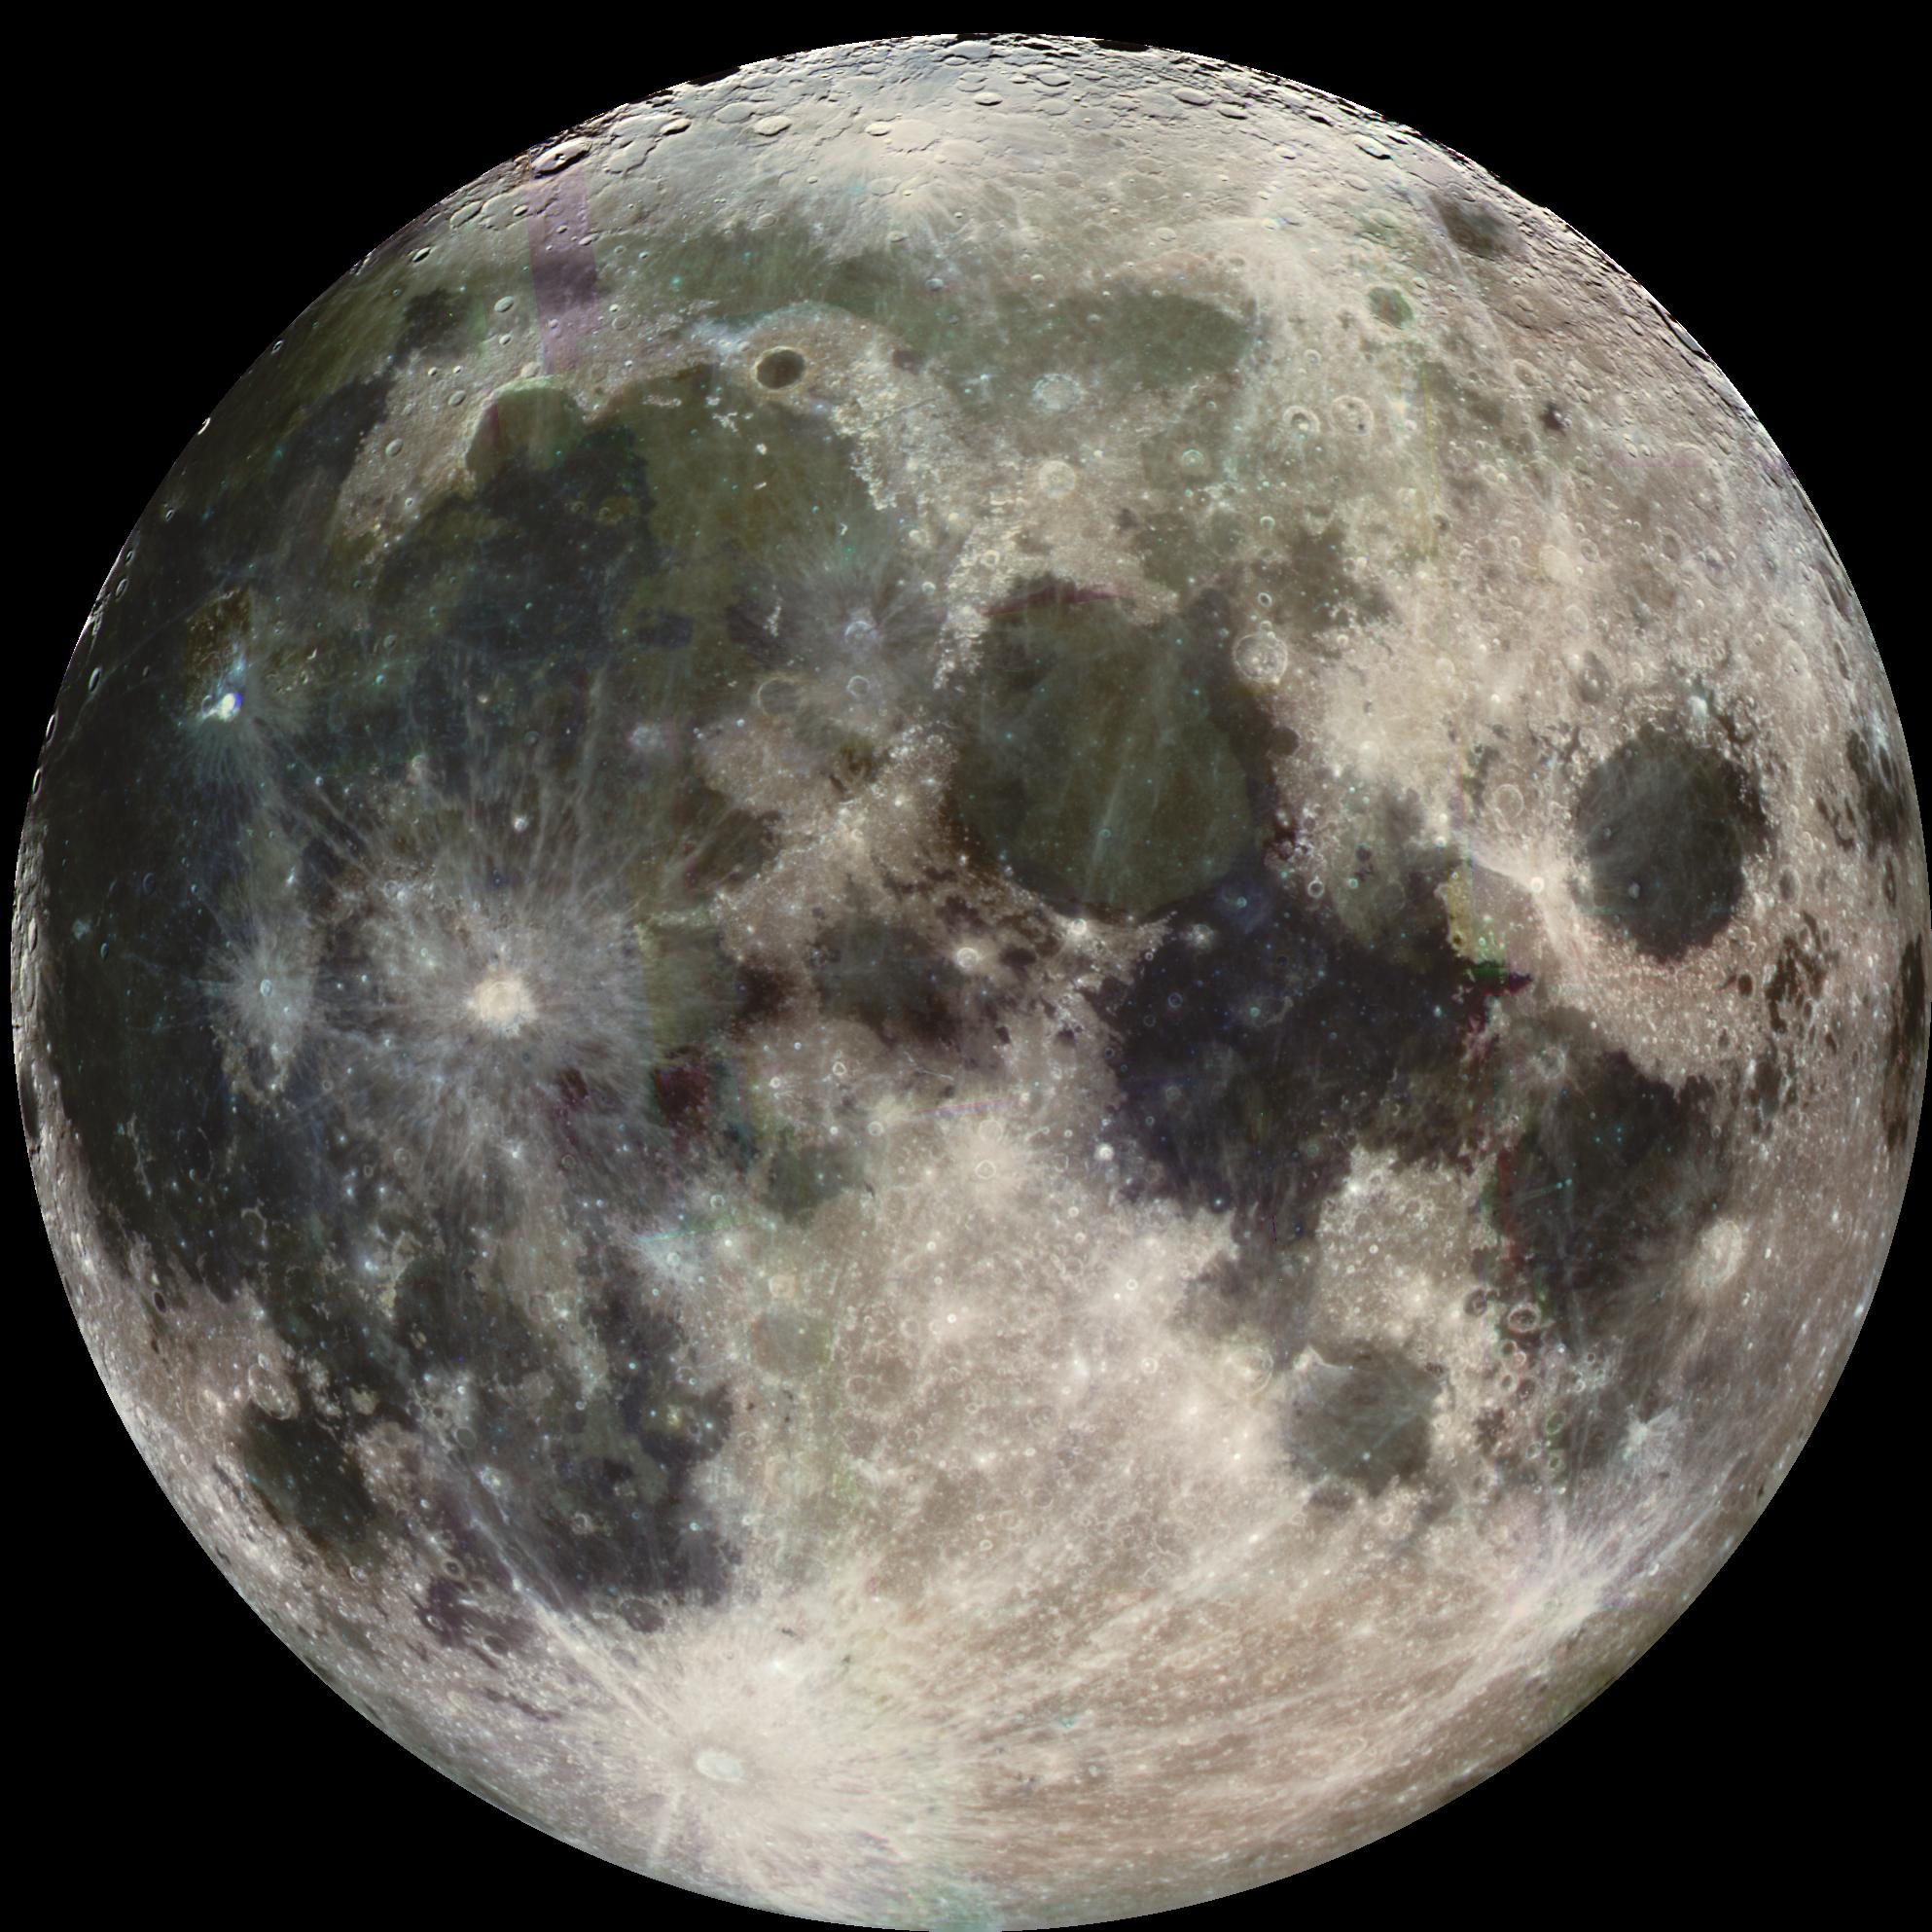
Earth Moon Moon, Galileo